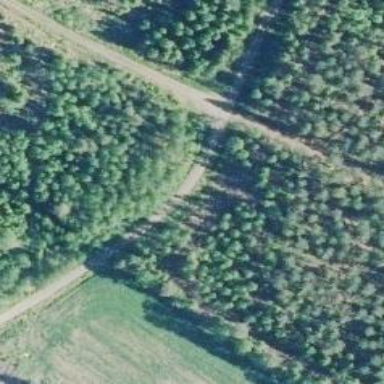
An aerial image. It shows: Unclassified road.